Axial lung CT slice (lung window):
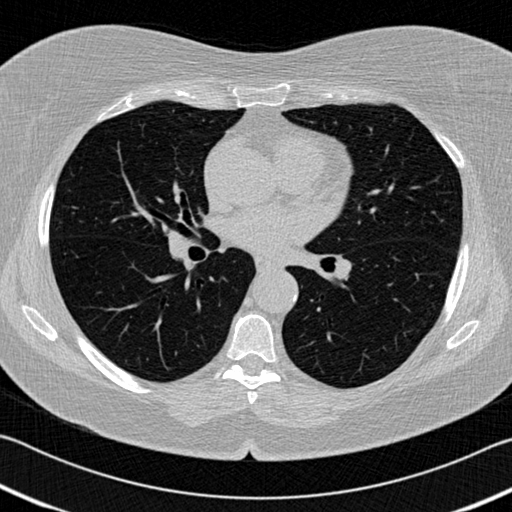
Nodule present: no